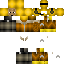
A male human skin with medium skin, wearing blonde bald dressed in a yellow hoodie and brown pants, featuring a closed mouth.